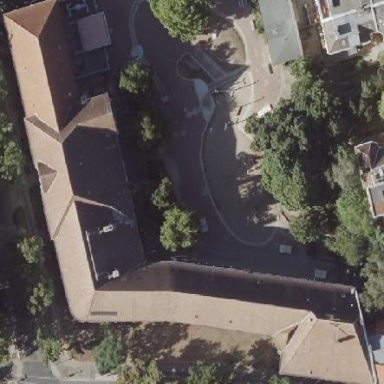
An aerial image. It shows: School building.